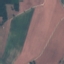
Land use / land cover class: AnnualCrop